Question: i'm trying to save my variables into a csv file by using BeanShell Postprocessor, Code:
'''
String id = "${userID}";
FileWriter fstream = new FileWriter("JmeterBean.csv",true);
fstream.write(id+"
");
fstream.close();
'''
Test Plan:
1. HTTP Request GetUsersById => return all IDs
2. Json extractor => from my response {"@class":"com.test.dto.userDTO",
"author":"John",
"id":"89BC331D723F", },
{"@class":"com.test.dto.userDTO",
"author":"Alex",
"id":"FTH7JBDRF567",
}
Name of variale : userID JSON path expression: $.[?(@.@class=='com.test.dto.userDTO')].id Match Numbers: -1
3. BeanShell Postprocessor
But my csv file is always empty and look like that:

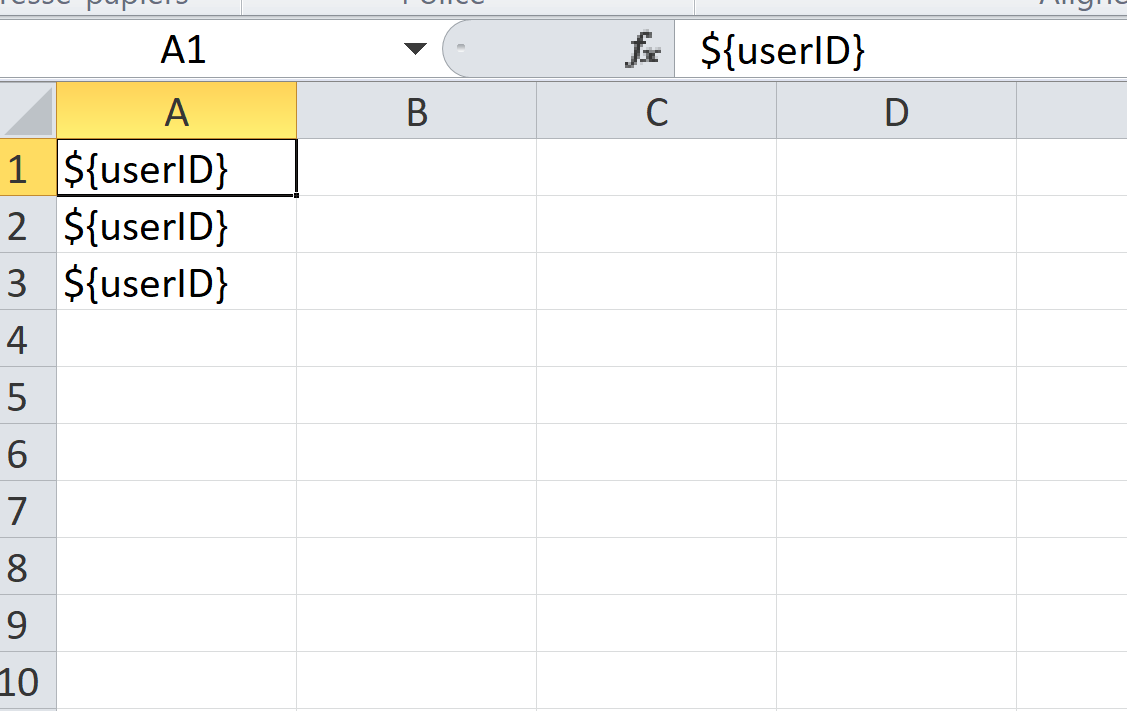
Answer: Use <URL> to get variable
'''
String id = vars.get("userID");
'''
> vars - (JMeterVariables) - gives read/write access to variables:
'vars.get(key);'
And prefer using 'JSR223 PostProcessor' over 'Beanshell PostProcessor'